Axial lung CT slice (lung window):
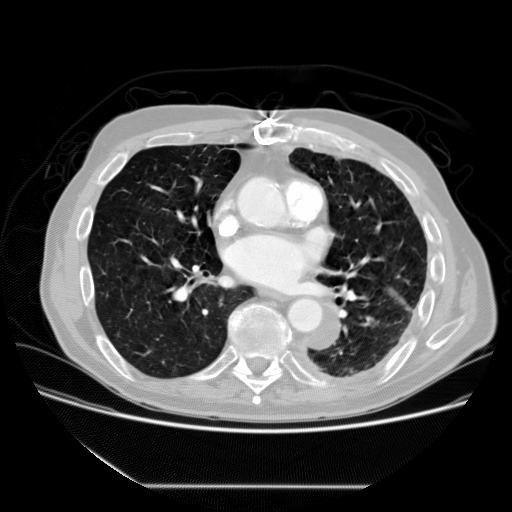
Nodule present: no